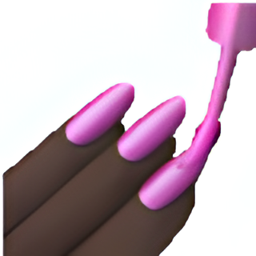
Name: nail polish
Emoji: 💅🏿
Group: People & Body
Sub-group: hand-prop